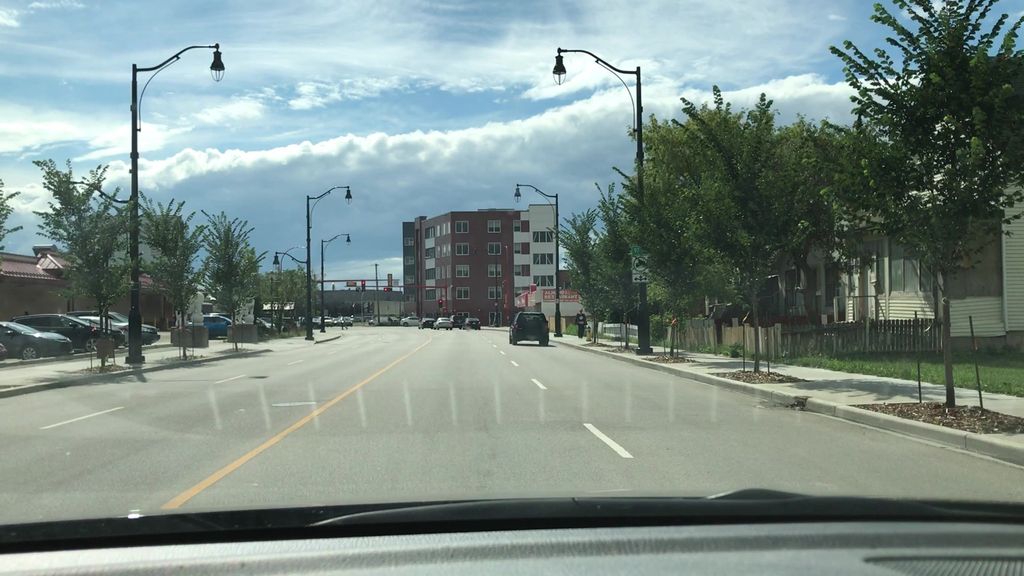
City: edmonton